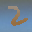
Label: 2